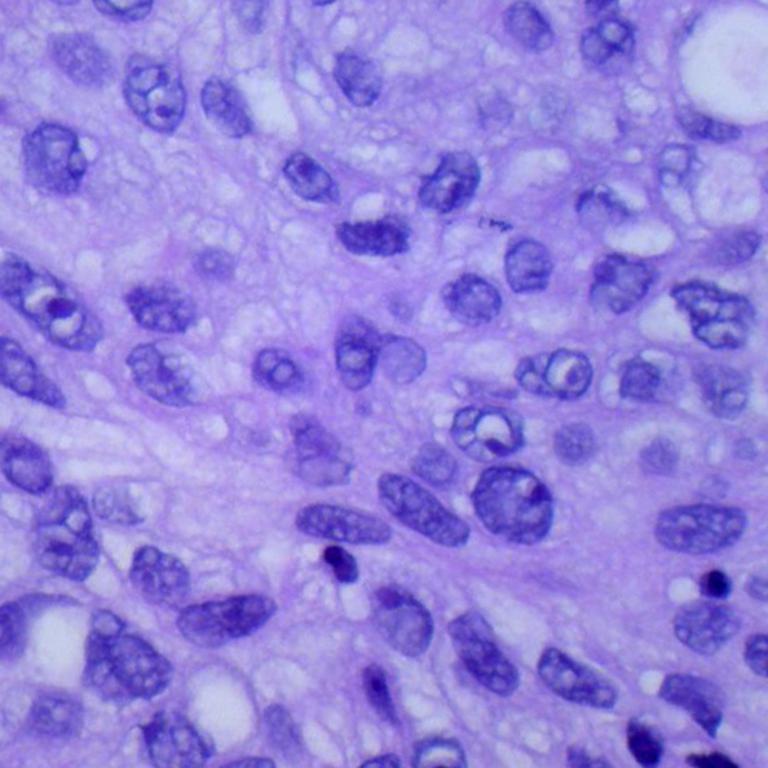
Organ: lung
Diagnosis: squamous carcinomas